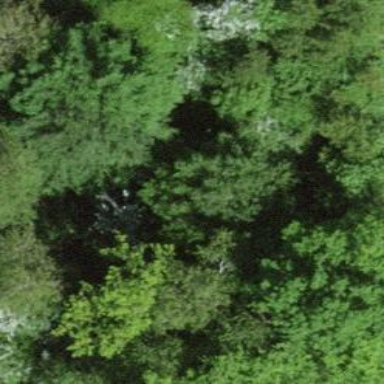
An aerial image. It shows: Forest area.